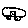
Label: car